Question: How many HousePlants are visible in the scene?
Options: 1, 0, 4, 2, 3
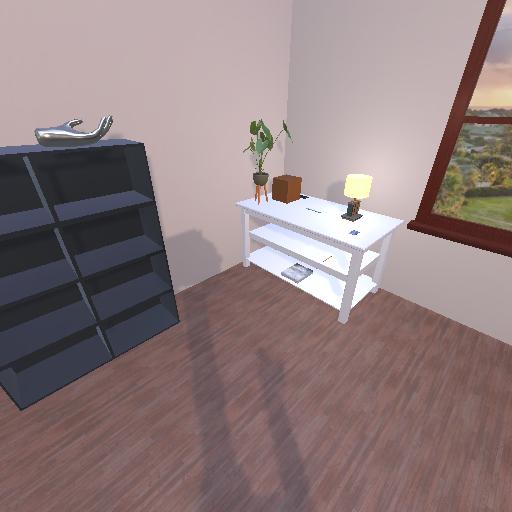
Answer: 1